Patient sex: M
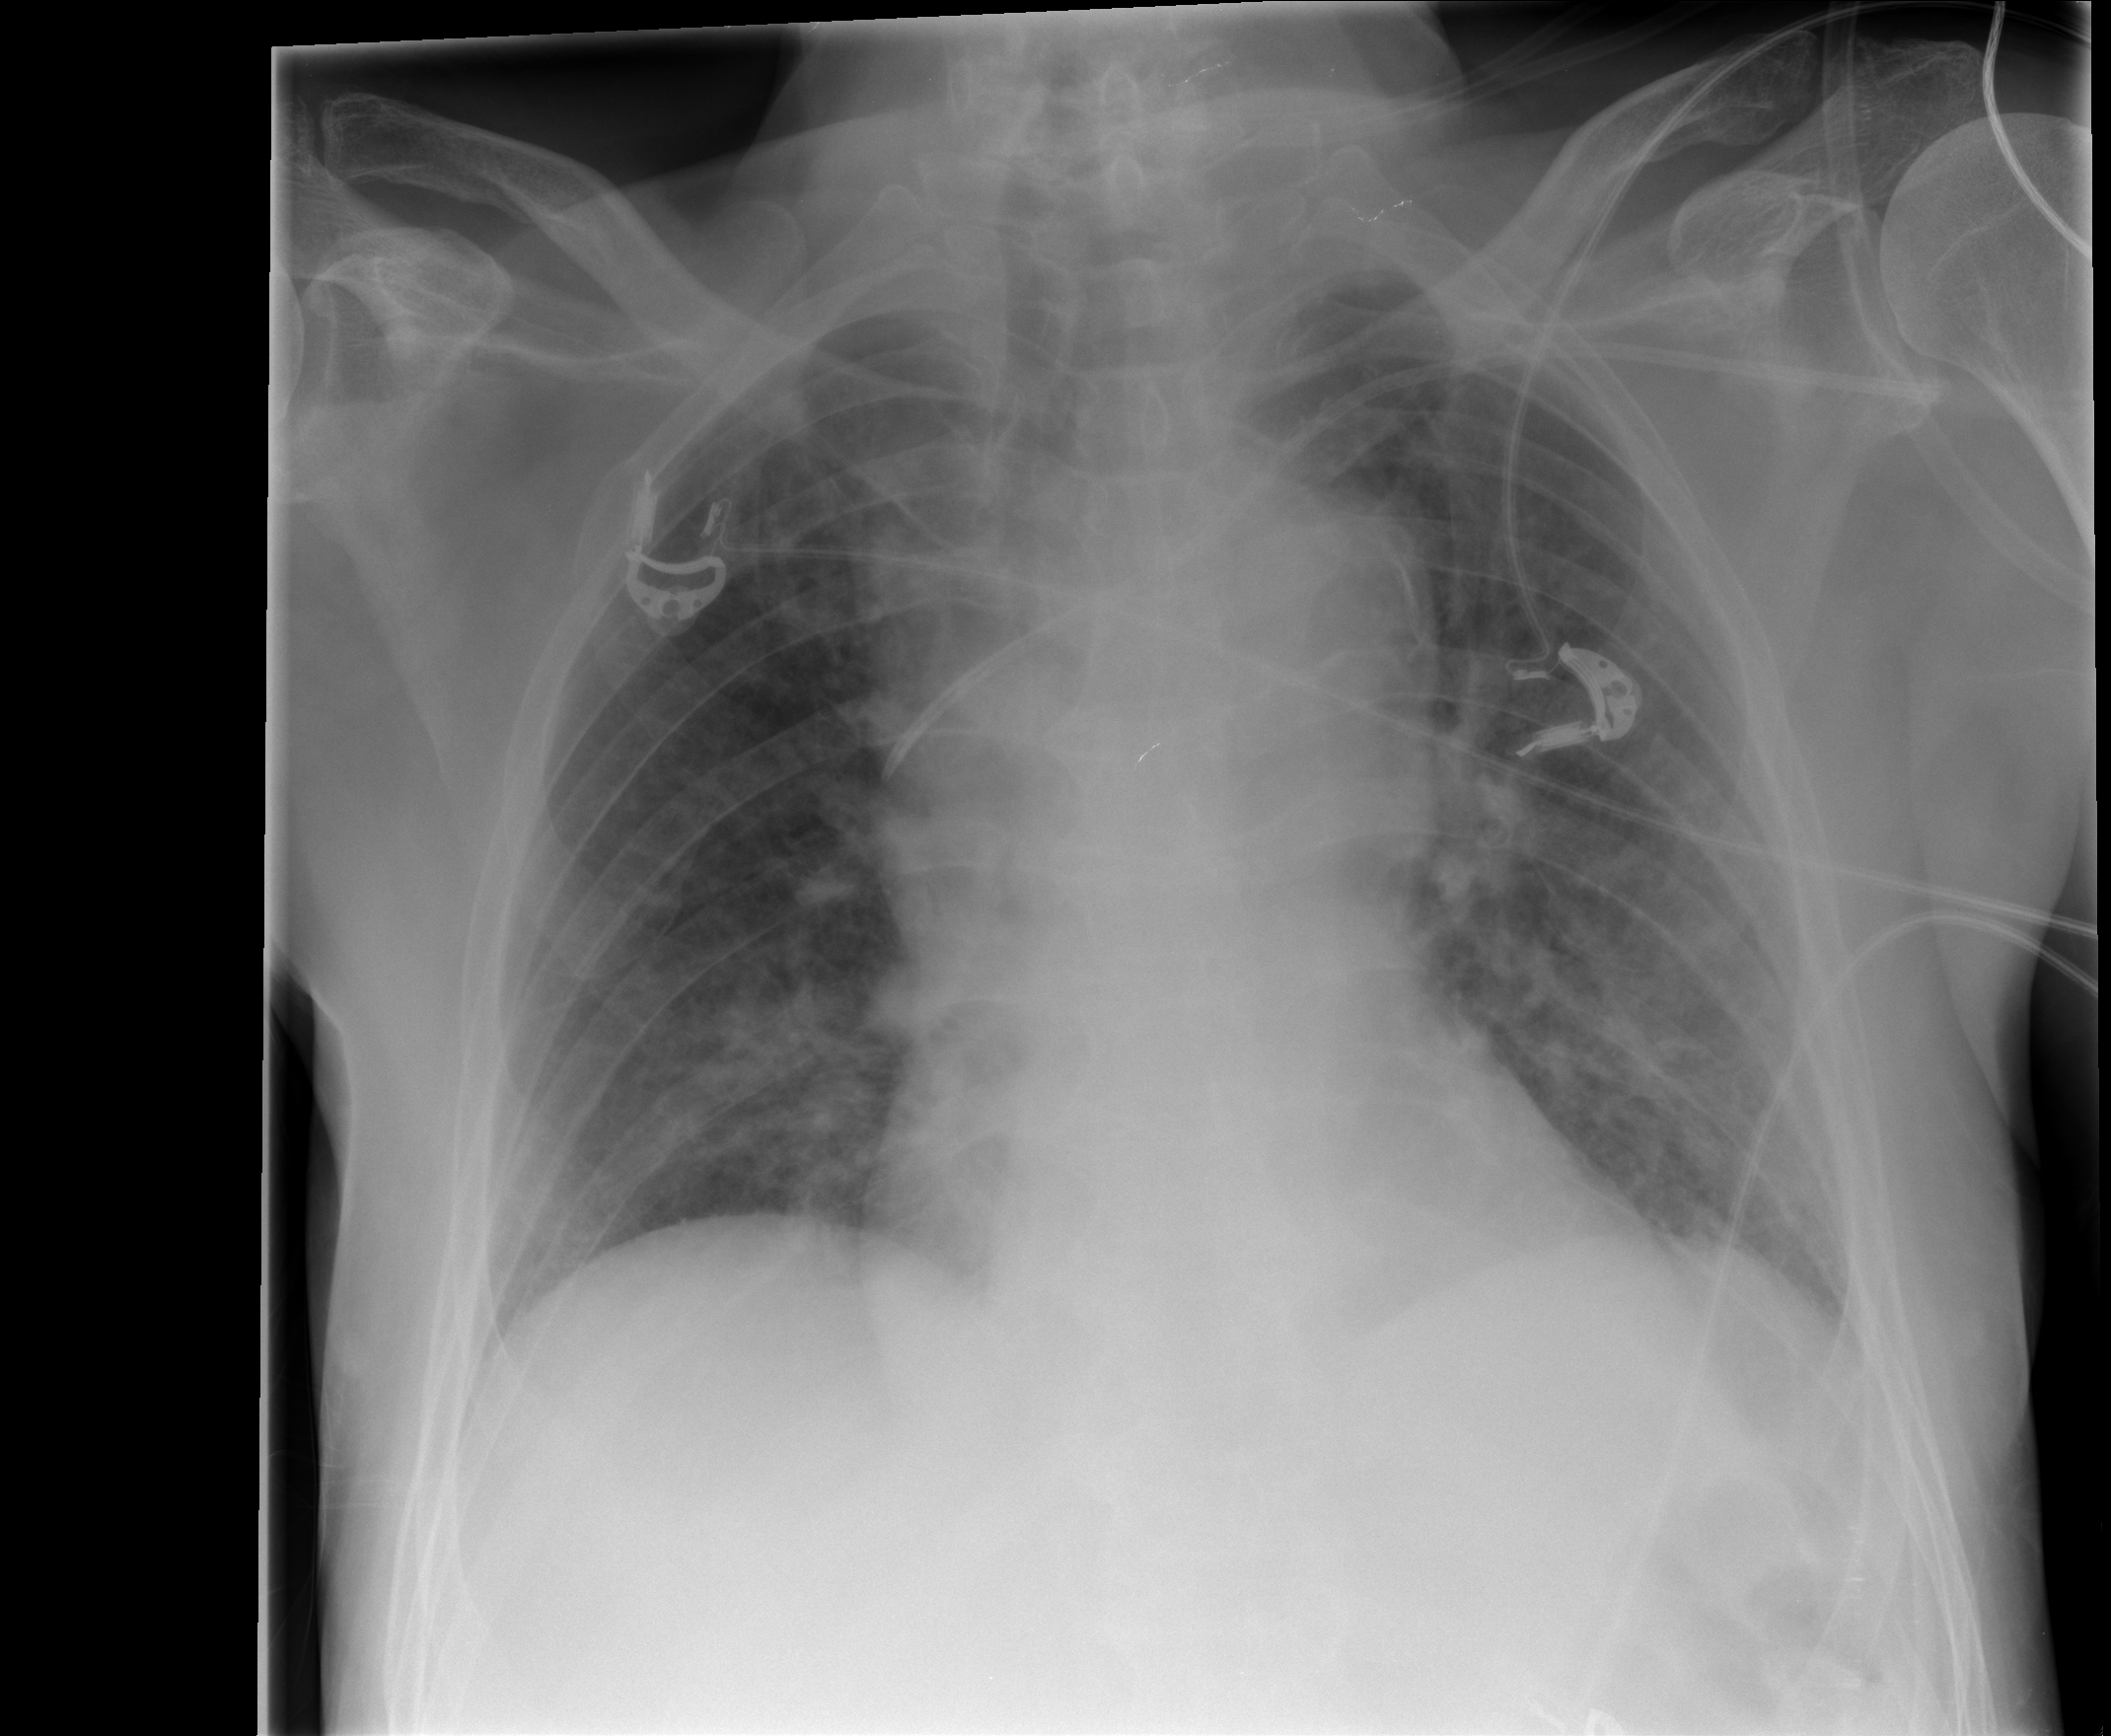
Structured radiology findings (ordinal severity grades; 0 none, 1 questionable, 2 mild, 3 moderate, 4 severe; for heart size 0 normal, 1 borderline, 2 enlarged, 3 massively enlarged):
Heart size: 0
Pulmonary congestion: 0
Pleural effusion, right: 0
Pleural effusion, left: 0
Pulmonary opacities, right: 0
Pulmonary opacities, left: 2
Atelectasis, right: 0
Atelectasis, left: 2